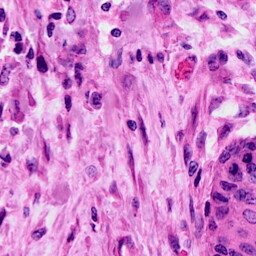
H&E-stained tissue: Cervix